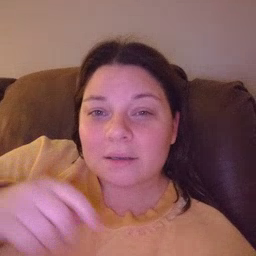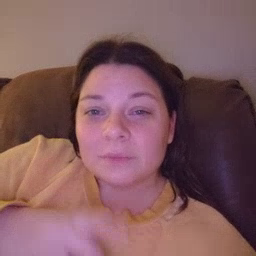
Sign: pen